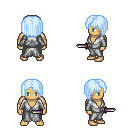
a pixel art fantasy rpg character, male body template, human, tanned skin, white robe, teal pants, white cyan pageboy hairstyle, dagger, four views (front, back, left, right), 2x2 character sprite sheet, small pixel art, hard edges, no anti-aliasing